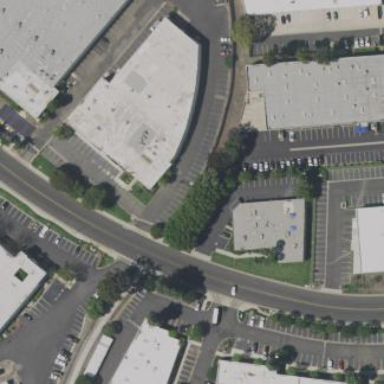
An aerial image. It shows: Commercial building.